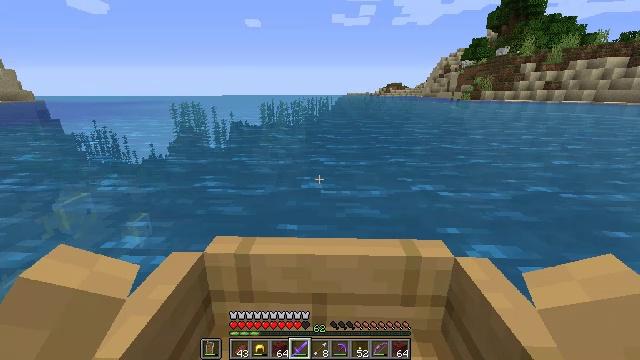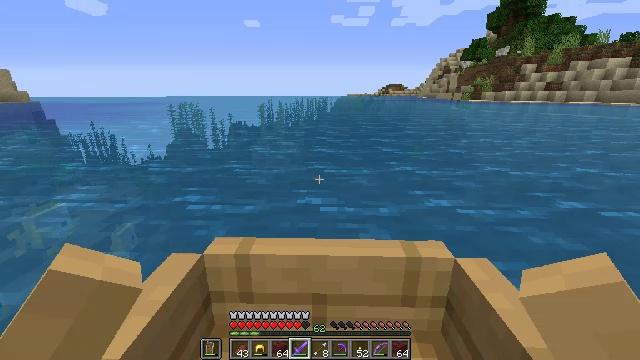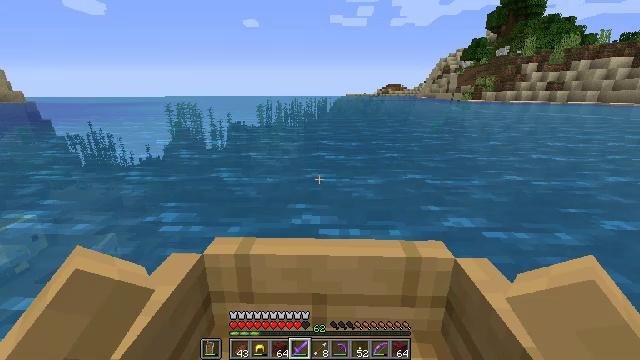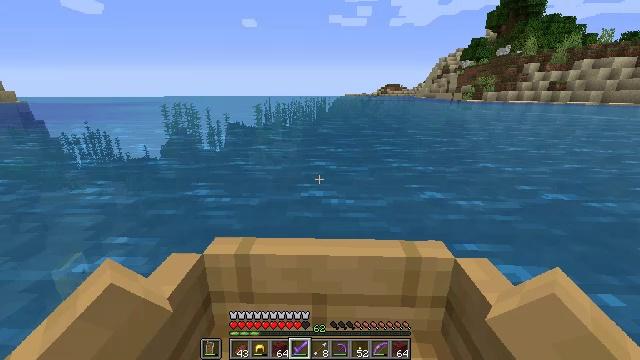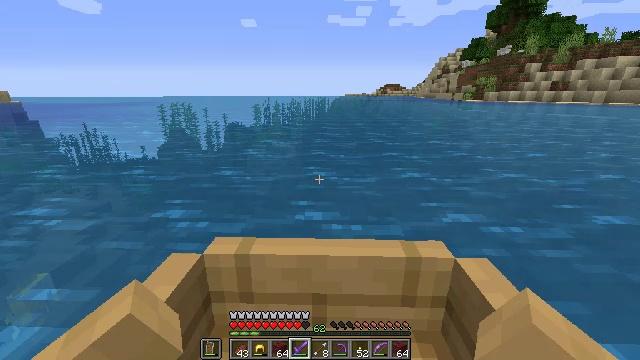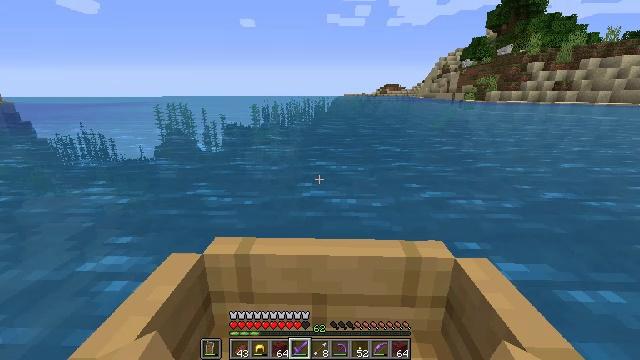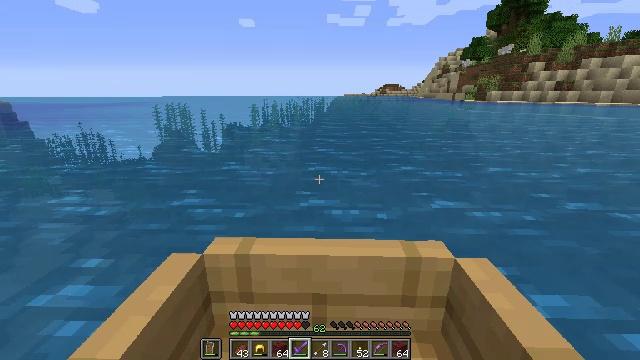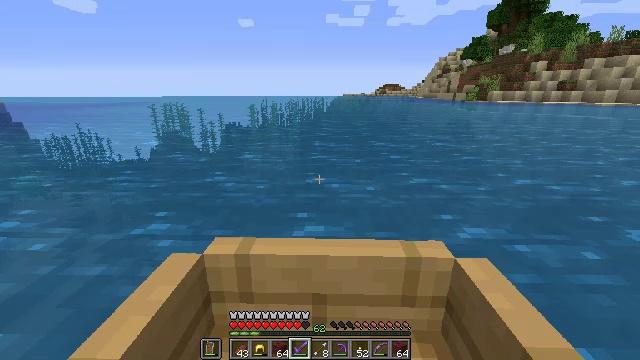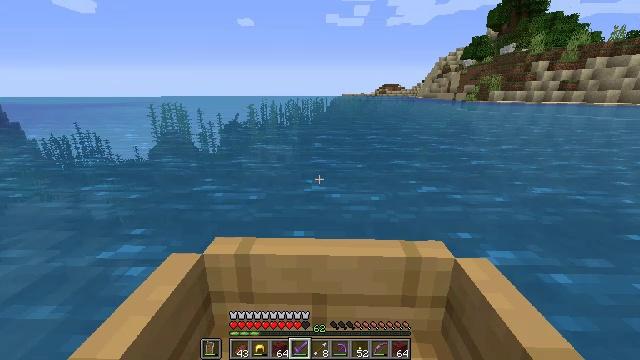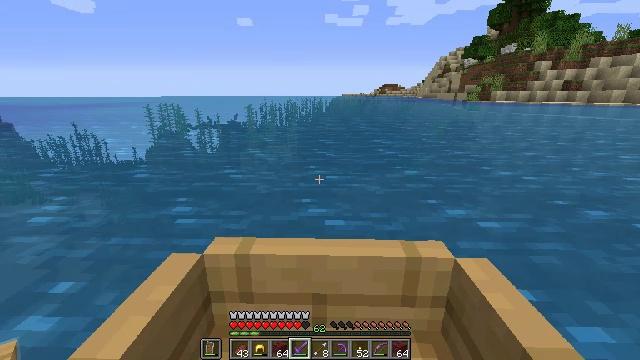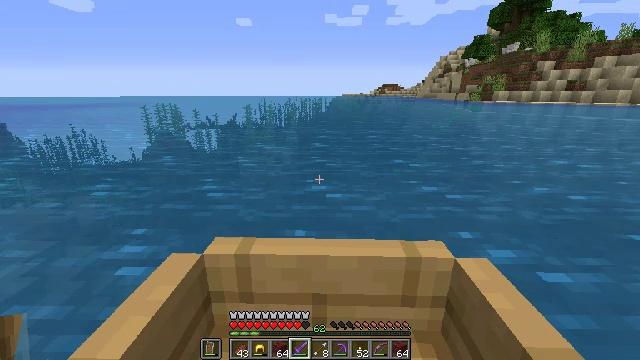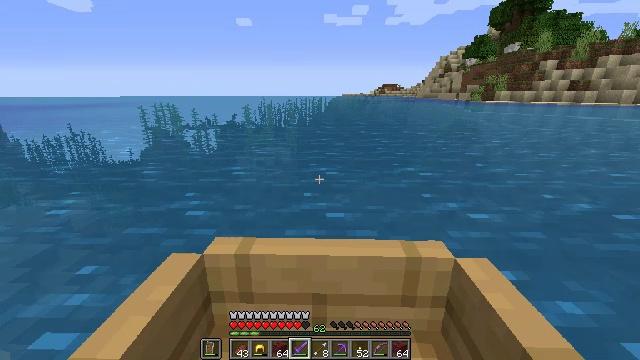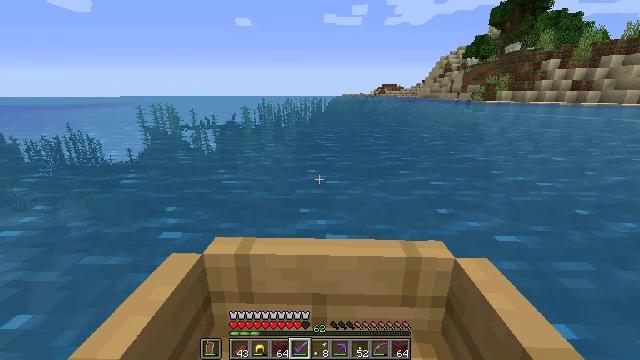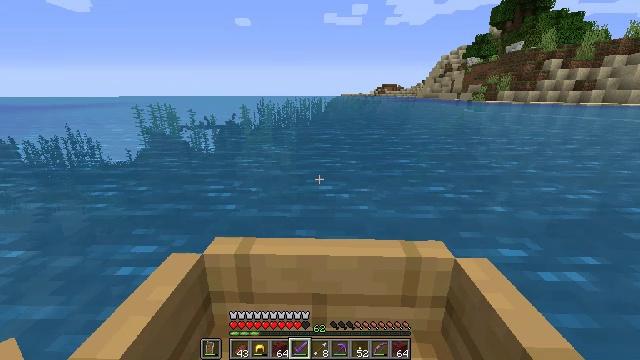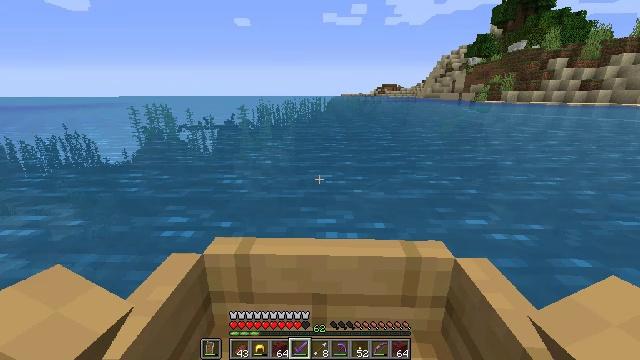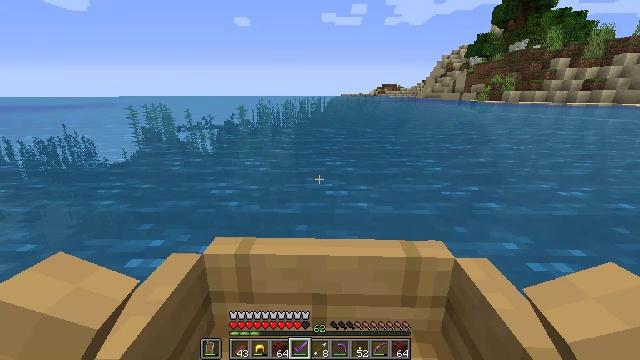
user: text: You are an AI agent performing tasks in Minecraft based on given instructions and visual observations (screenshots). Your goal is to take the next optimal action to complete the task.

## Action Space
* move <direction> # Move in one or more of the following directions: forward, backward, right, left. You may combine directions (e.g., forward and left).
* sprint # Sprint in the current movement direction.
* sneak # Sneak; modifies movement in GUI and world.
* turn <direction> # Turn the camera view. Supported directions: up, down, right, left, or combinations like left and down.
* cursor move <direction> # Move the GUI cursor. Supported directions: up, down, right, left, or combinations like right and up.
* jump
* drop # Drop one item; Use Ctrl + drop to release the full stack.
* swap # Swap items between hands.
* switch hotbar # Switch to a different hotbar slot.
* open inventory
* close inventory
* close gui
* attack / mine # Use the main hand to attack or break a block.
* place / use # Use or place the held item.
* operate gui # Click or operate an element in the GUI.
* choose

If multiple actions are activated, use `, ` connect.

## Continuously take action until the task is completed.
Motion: motion action
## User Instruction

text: Attack the ender chest to collect it.
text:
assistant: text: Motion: move forward
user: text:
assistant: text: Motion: move forward
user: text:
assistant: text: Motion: move forward
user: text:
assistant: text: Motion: move forward
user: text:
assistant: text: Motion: move forward
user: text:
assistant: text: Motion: move forward
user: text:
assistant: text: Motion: move forward
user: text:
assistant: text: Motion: move forward
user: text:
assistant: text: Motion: move forward
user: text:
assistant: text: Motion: move forward
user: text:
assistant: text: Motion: move forward
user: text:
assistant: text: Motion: move forward
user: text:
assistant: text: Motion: move forward
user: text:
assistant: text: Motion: move forward
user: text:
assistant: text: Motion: move forward
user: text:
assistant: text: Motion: move forward
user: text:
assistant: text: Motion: move forward
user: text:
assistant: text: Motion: move forward
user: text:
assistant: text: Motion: move forward
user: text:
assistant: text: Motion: move forward
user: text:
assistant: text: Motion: move forward
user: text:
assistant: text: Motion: move forward
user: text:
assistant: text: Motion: move forward
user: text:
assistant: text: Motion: move forward
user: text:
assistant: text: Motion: move forward
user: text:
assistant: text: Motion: move forward
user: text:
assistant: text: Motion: move forward
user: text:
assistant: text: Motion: move forward
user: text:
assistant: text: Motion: move forward
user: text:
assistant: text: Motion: move forward